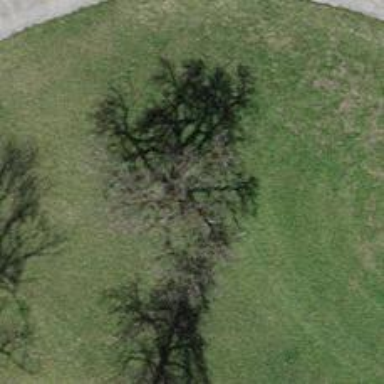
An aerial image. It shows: Urban tree adds touch of nature to the surroundings.